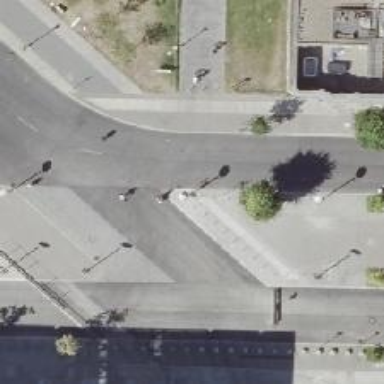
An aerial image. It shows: Unmarked crossing on the road.